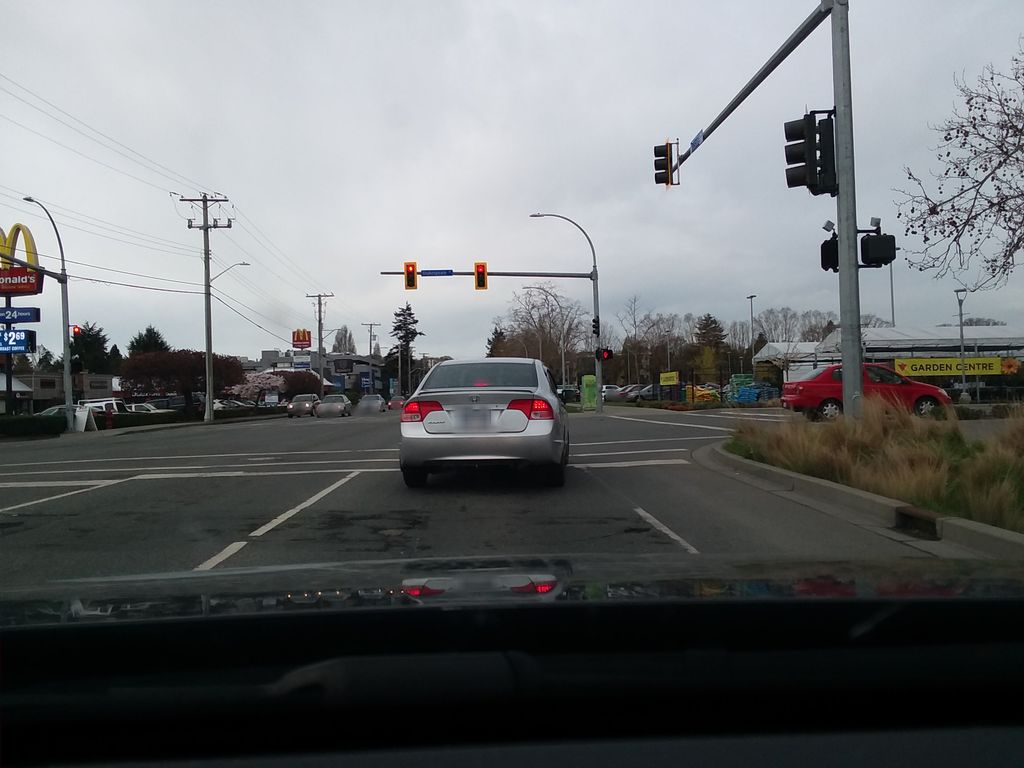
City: victoria